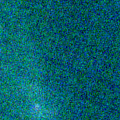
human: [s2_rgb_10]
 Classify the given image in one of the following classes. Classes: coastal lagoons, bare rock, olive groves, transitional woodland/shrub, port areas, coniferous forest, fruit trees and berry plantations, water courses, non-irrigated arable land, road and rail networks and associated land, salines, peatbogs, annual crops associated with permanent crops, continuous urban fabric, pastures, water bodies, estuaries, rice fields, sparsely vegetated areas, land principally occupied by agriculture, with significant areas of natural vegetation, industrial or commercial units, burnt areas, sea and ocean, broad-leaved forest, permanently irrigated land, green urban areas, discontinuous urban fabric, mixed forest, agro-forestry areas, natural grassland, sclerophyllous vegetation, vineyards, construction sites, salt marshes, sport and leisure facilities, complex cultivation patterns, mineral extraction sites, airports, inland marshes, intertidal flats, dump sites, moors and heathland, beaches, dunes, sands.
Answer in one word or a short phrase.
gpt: sea and ocean